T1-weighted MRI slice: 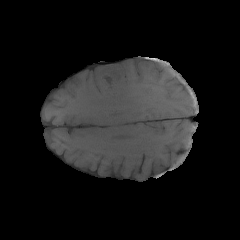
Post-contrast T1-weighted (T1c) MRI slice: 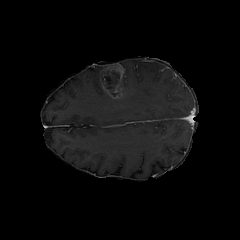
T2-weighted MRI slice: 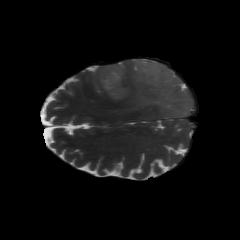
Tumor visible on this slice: yes